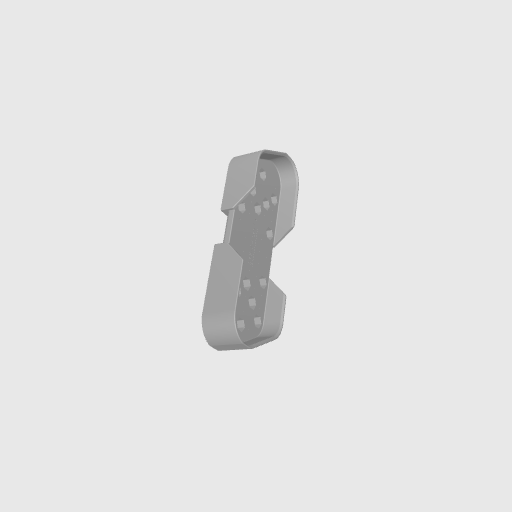
Part: BatteryMount